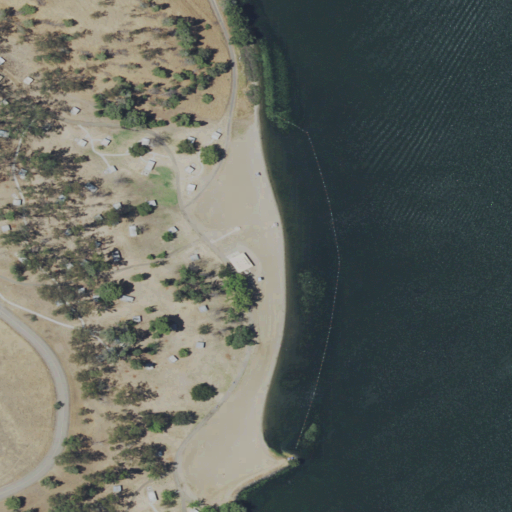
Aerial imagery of beach in California named North Beach containing open water, grassland, low intensity development, open development, medium intensity development, shrub, and herbaceous wetlands